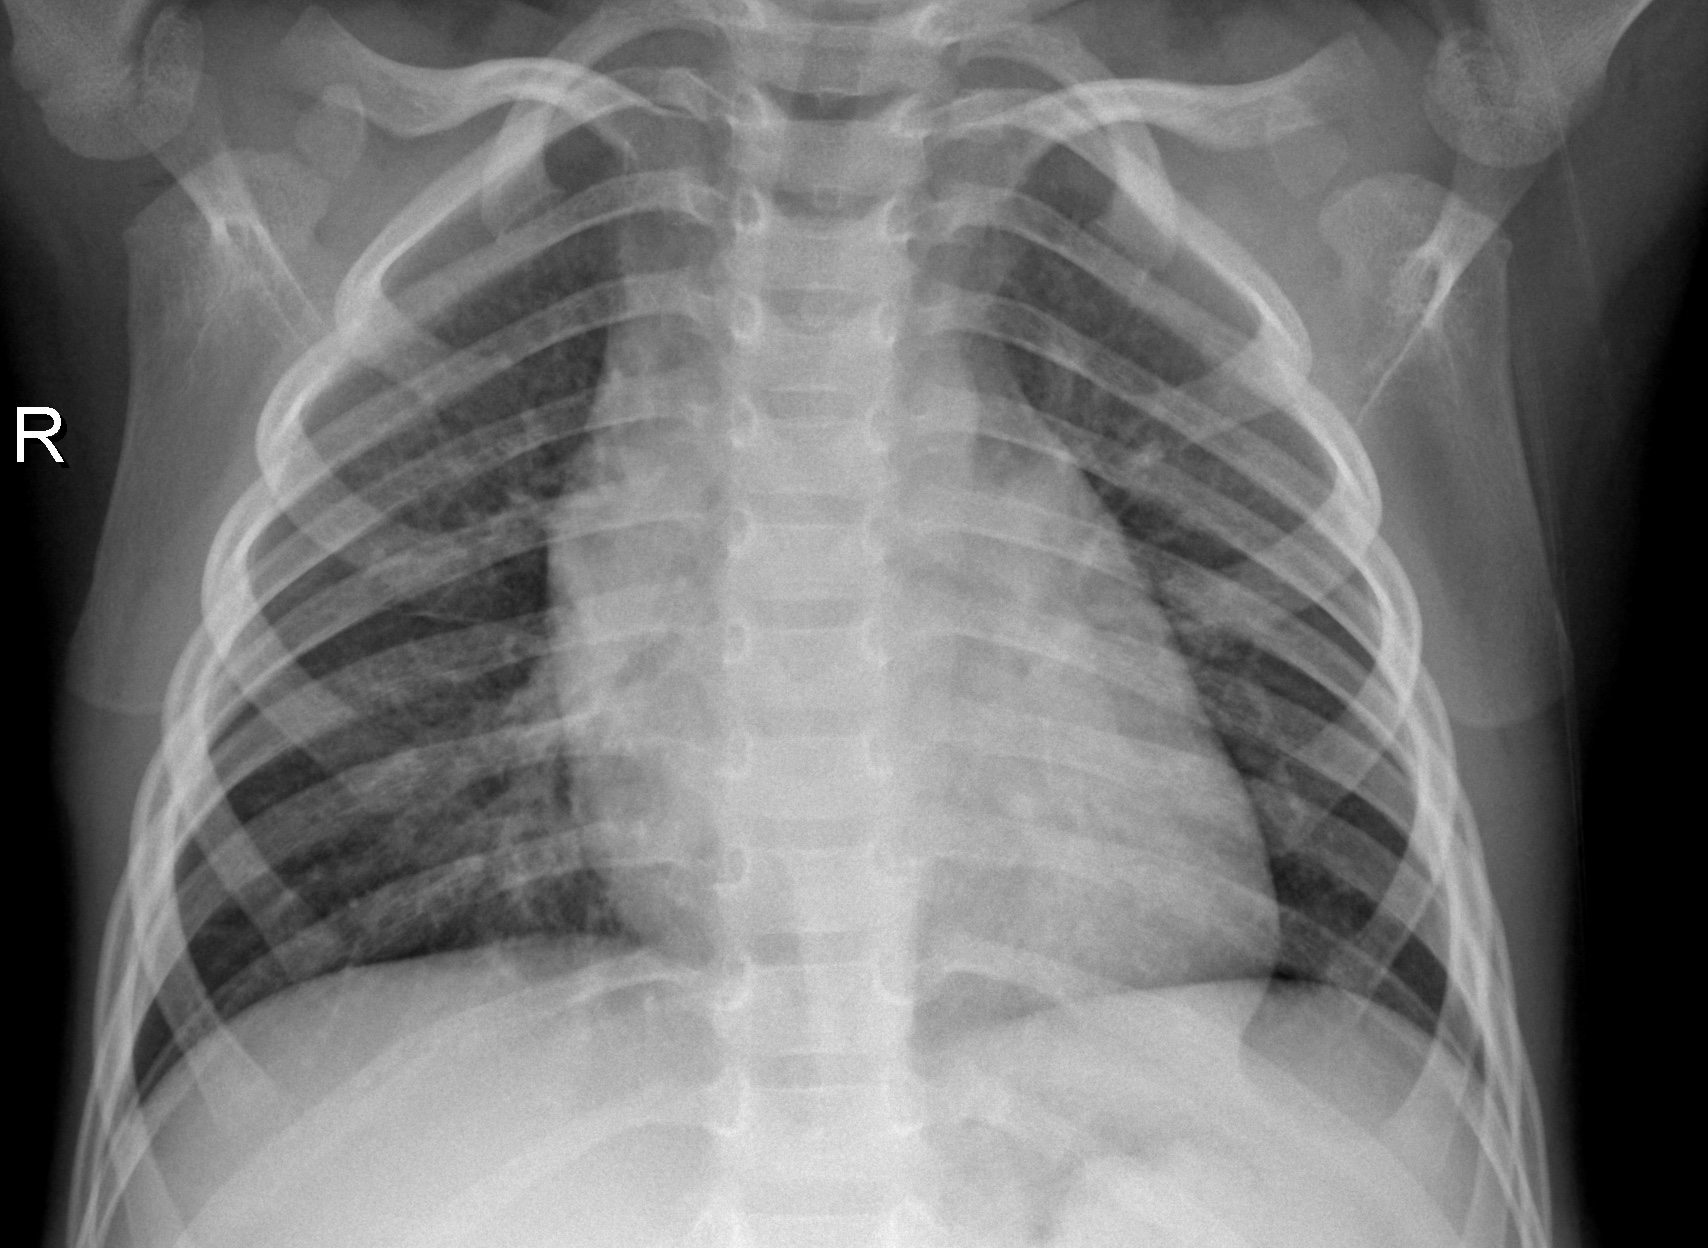
Diagnosis: NORMAL